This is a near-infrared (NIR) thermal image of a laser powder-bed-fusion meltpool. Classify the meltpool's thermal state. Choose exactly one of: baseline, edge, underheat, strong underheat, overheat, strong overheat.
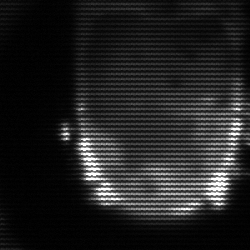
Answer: baseline